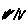
Label: bird